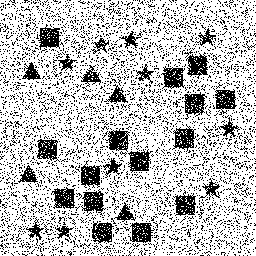
Squares: 15
Triangles: 5
Stars: 10
Total shapes: 30